Interaction volume radius: 5 \u00c5
Interaction volume height: 10 \u00c5
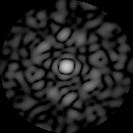
Disorder parameter: 0.8479